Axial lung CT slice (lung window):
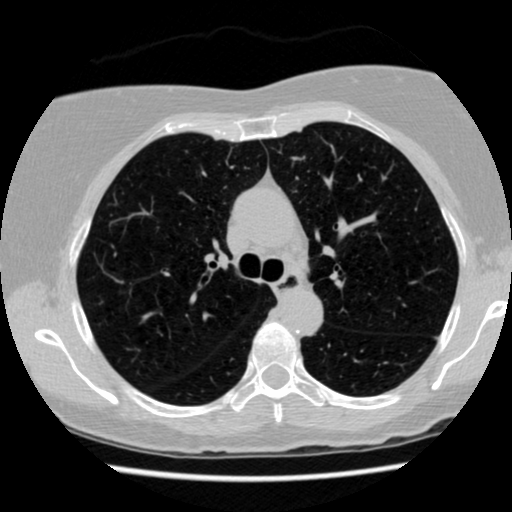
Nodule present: no